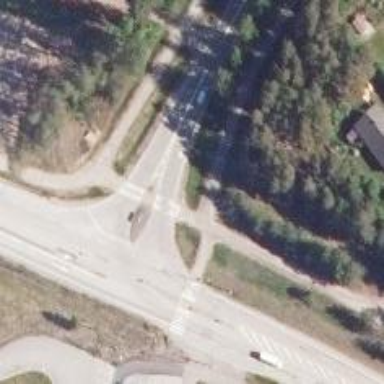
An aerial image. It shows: Footway with asphalt surface and zebra crossing. There is also cycle track alongside.